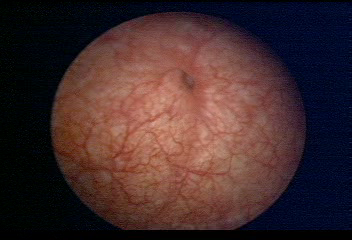
Modality: WLC
Class: Normal mucosa
Bladder cancer association: No